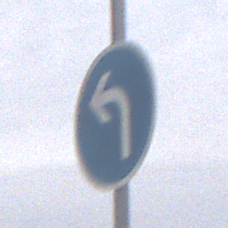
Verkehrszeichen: VorgeschriebeneFahrtrichtungLinks
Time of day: Midday
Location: Outdoor (Suburban)
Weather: Overcast
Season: NotSpecified
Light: Natural